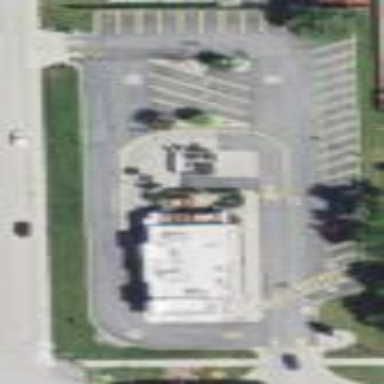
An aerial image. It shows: Retail area.